Field crop: maize
Growth stage: 2
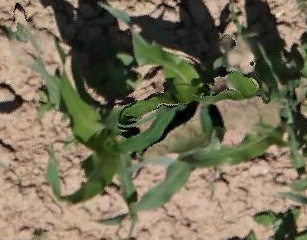
Species: maize